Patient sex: M
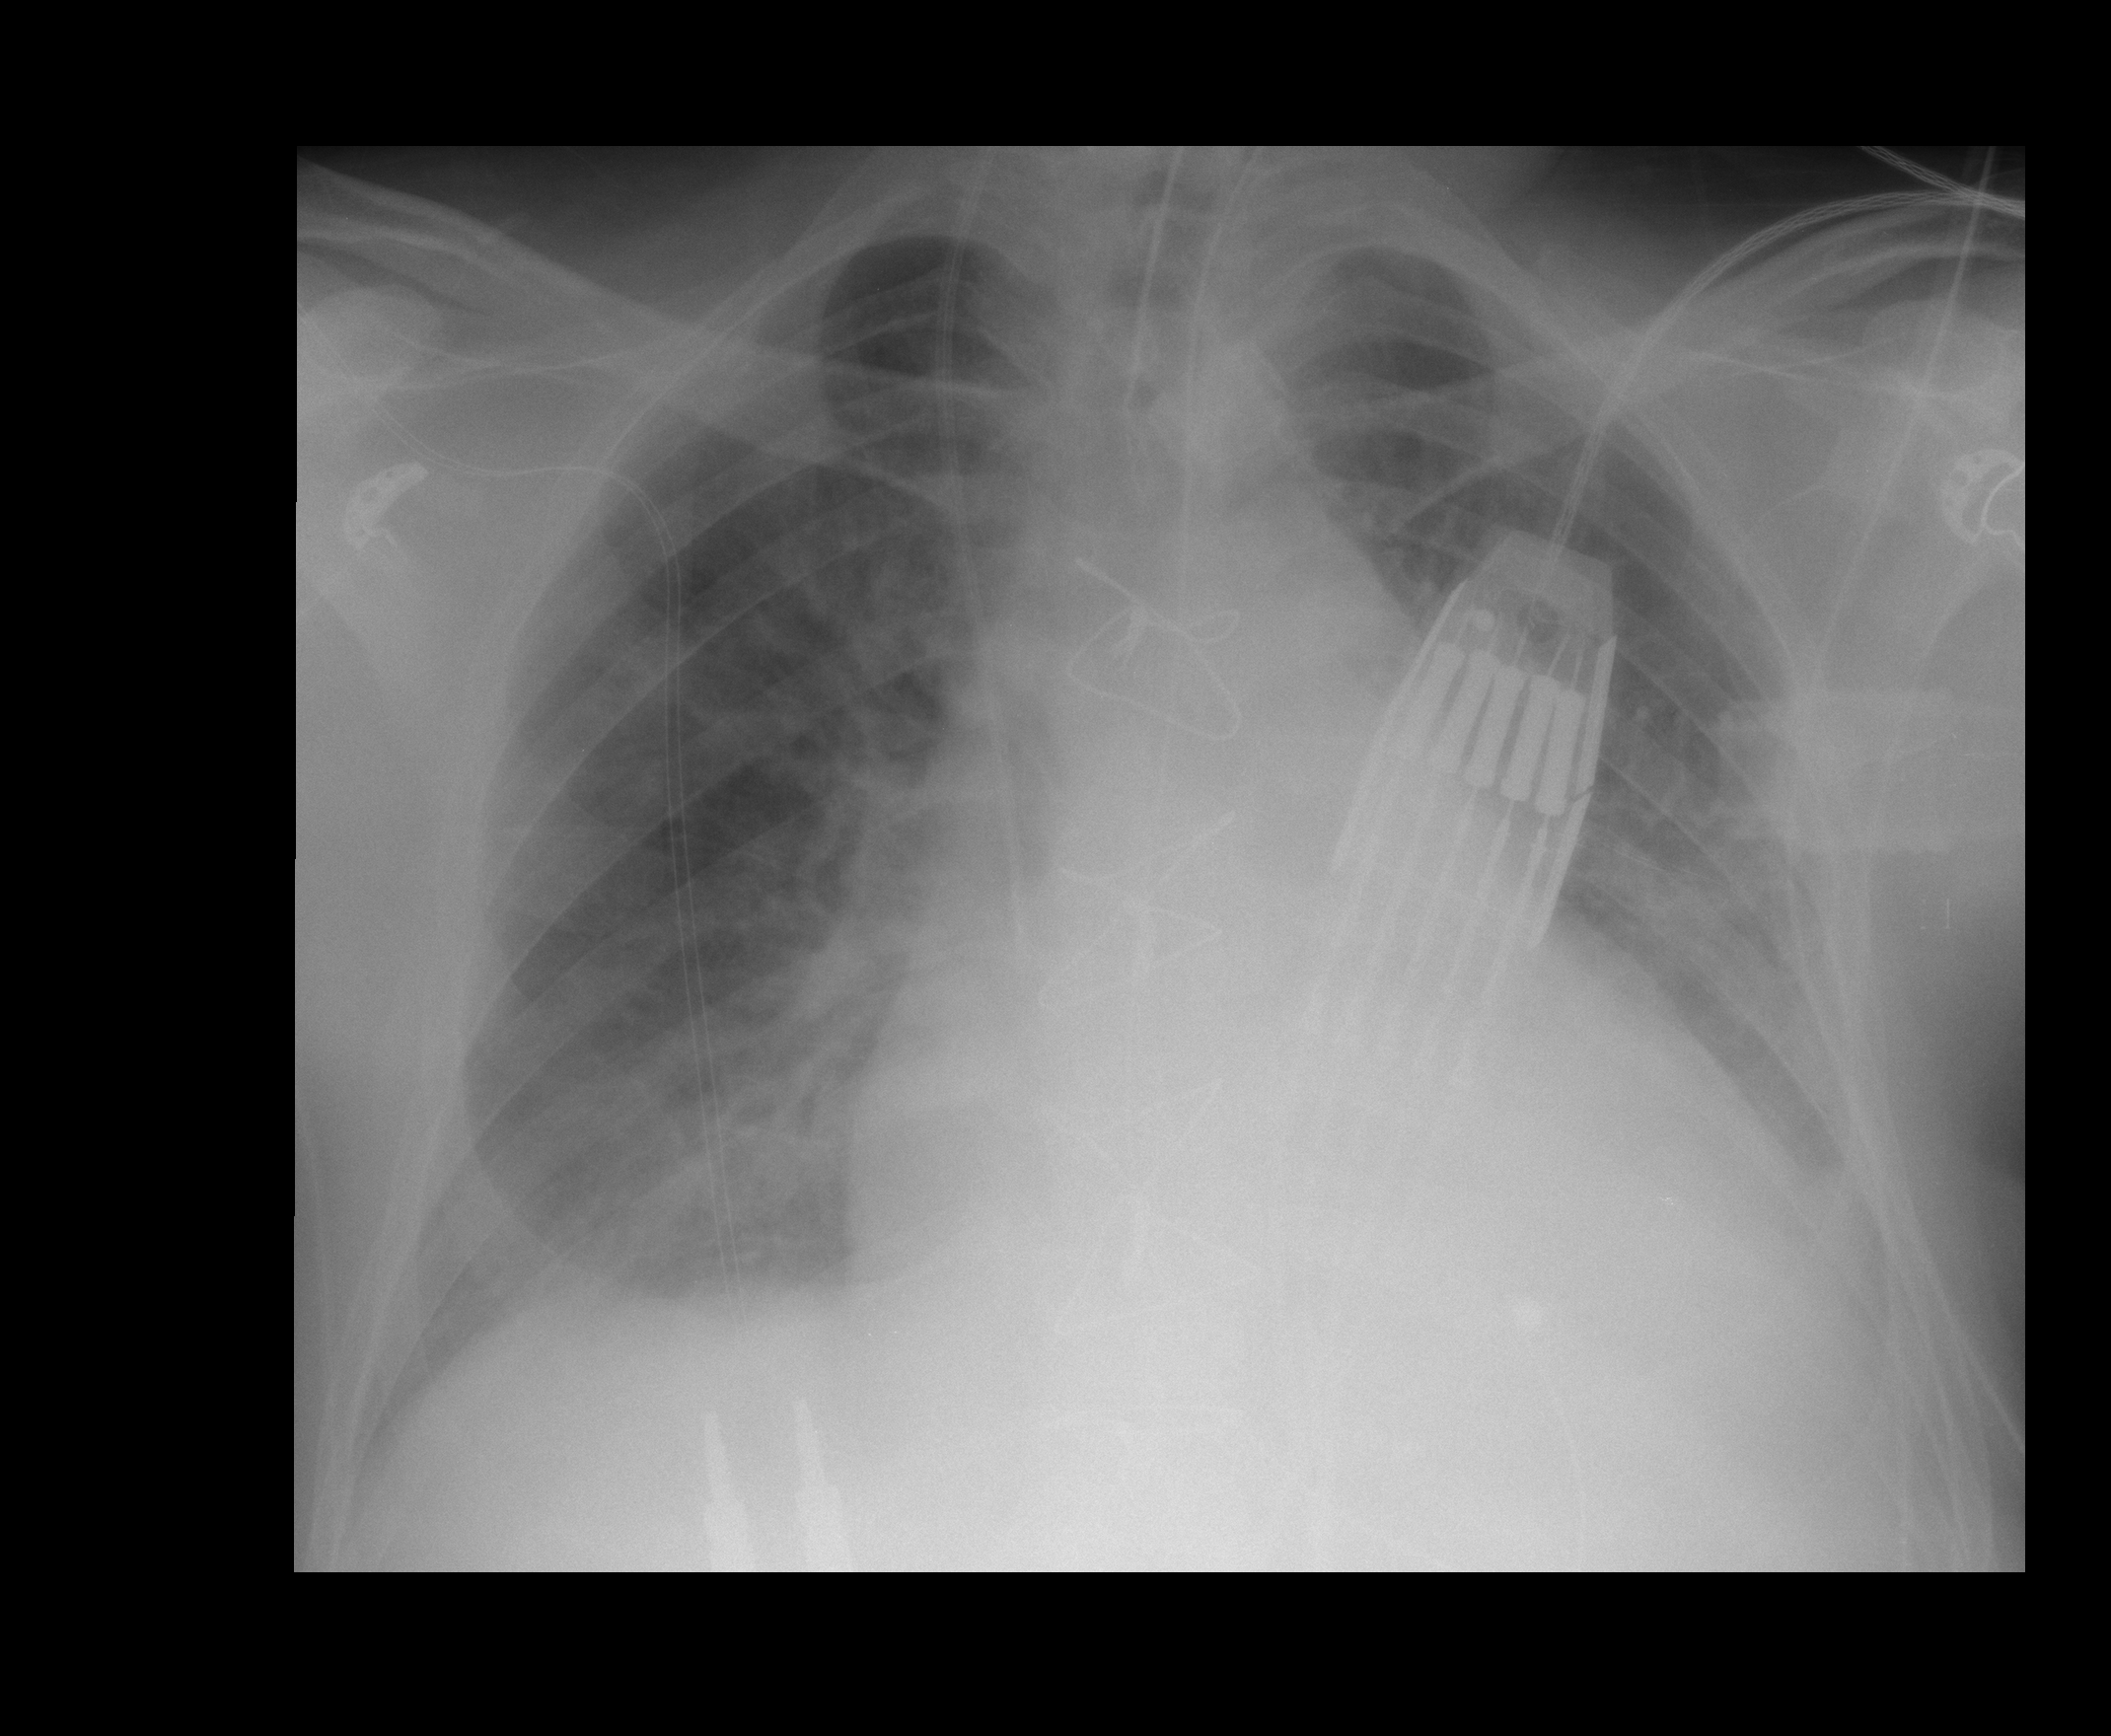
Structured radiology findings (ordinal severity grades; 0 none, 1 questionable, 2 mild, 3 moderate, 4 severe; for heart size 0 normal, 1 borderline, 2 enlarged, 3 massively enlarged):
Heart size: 2
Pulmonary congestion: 2
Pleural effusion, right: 2
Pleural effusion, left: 2
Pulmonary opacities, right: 1
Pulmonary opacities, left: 1
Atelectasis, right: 0
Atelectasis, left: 0